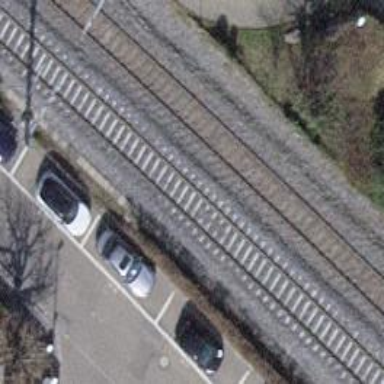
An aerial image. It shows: Single-track electrified railway with contact line.